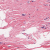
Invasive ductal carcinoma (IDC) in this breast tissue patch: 1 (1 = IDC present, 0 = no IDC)